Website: crate-barrel
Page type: delivery-shipping
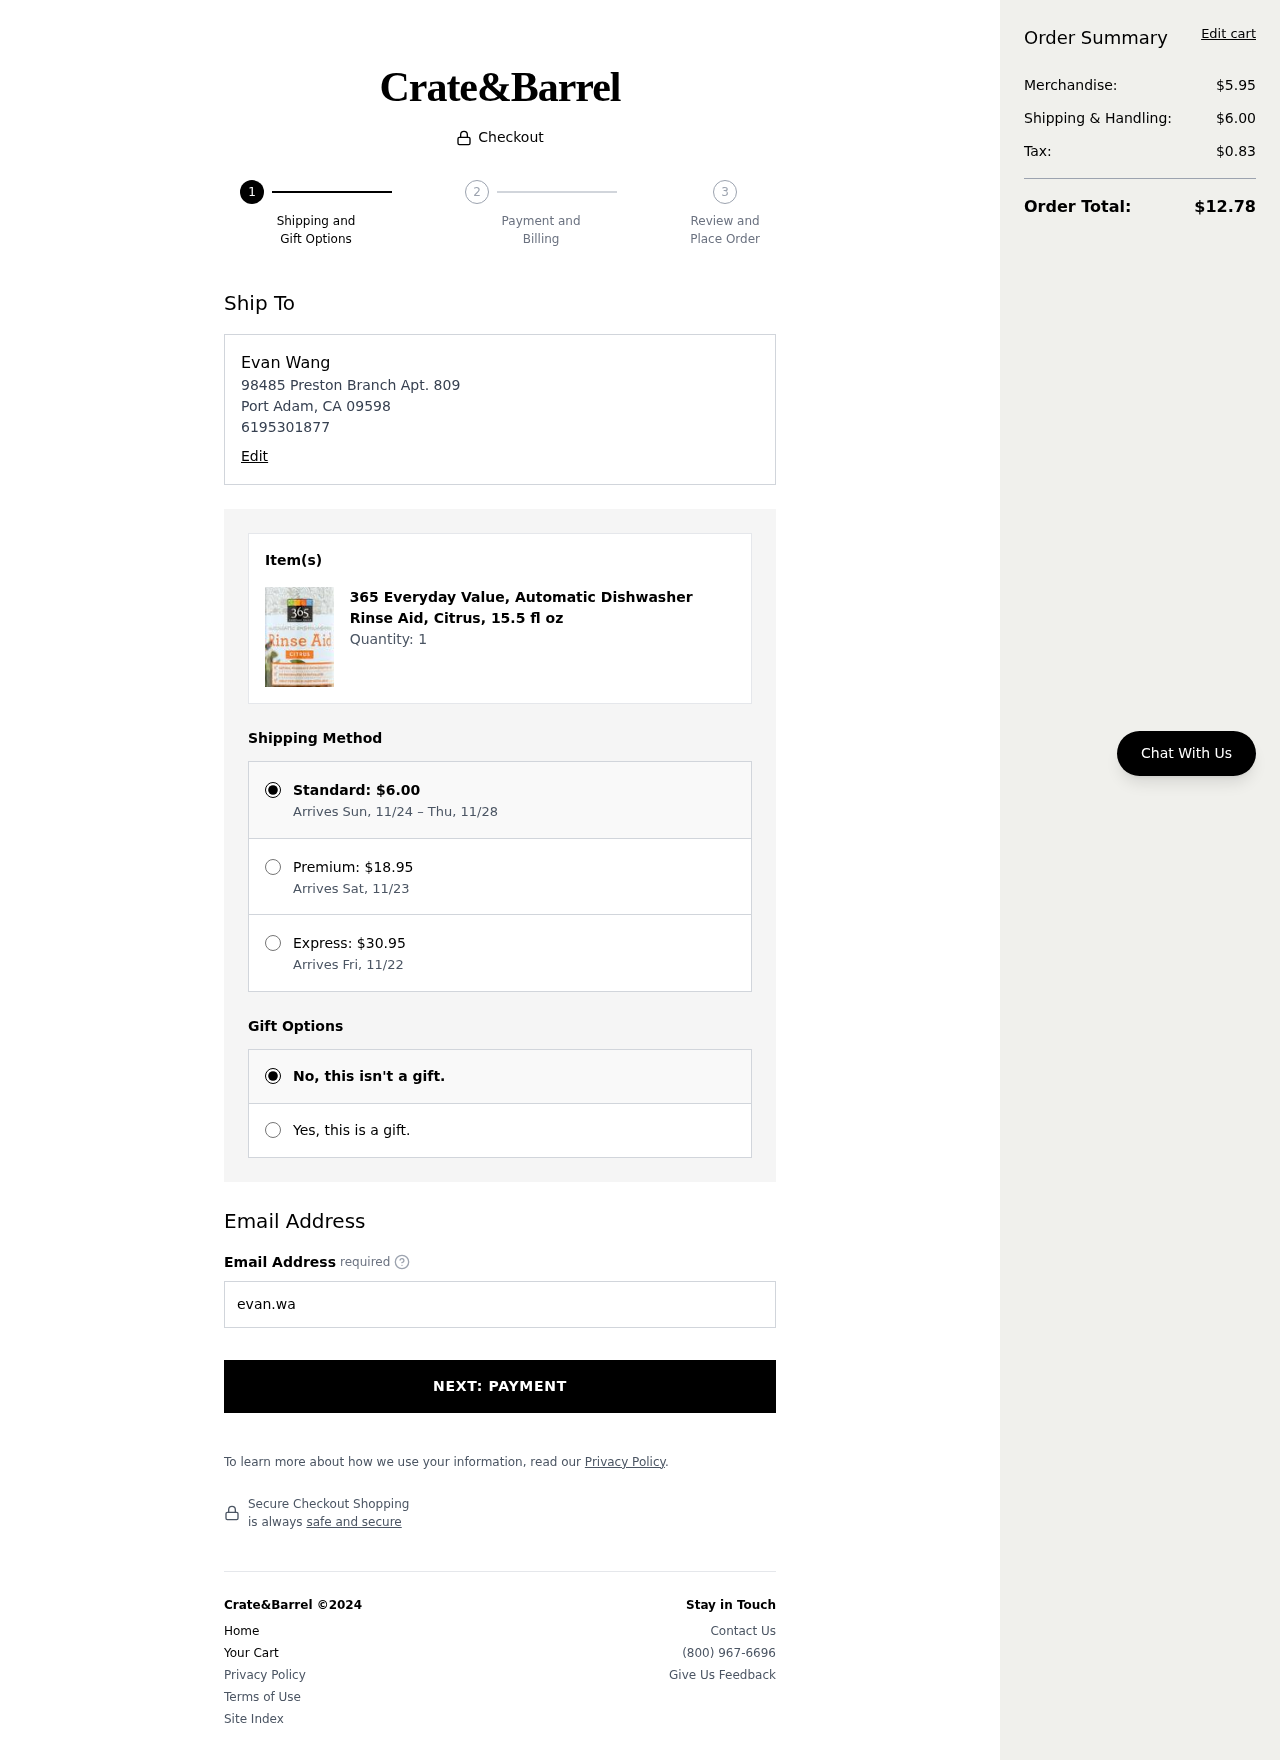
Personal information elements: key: PII_EMAIL
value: evan.wang@hotmail.com
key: PII_FULLNAME
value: Evan Wang
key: PII_PHONE
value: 6195301877
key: PII_STREET
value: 98485 Preston Branch Apt. 809
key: PII_CITY_STATE_ZIP
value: Port Adam, CA 09598
Product elements: key: PRODUCT1_NAME
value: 365 Everyday Value, Automatic Dishwasher Rinse Aid, Citrus, 15.5 fl oz
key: PRODUCT1_QUANTITY
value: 1
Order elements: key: ORDER_SHIPPING_COST
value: $6.00
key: ORDER_SHIPPING_DATE
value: Arrives Sun, 11/24 – Thu, 11/28
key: ORDER_PREMIUM_SHIPPING
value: $18.95
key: ORDER_PREMIUM_DATE
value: Arrives Sat, 11/23
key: ORDER_EXPRESS_SHIPPING
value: $30.95
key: ORDER_EXPRESS_DATE
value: Arrives Fri, 11/22
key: ORDER_SUBTOTAL
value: $5.95
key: ORDER_TAX
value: $0.83
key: ORDER_TOTAL
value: $12.78